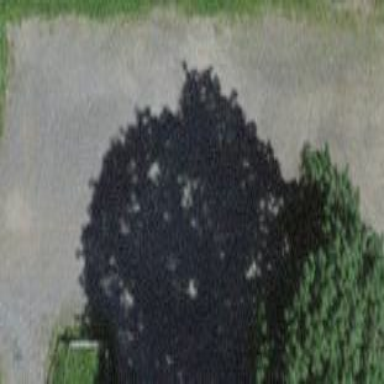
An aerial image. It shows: Parking area with surface.